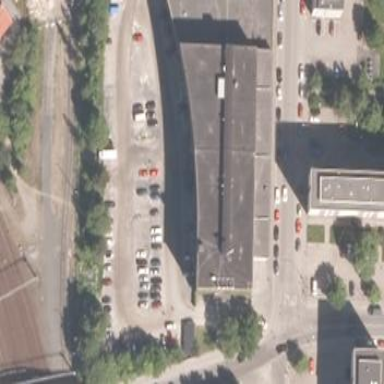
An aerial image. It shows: Office building.